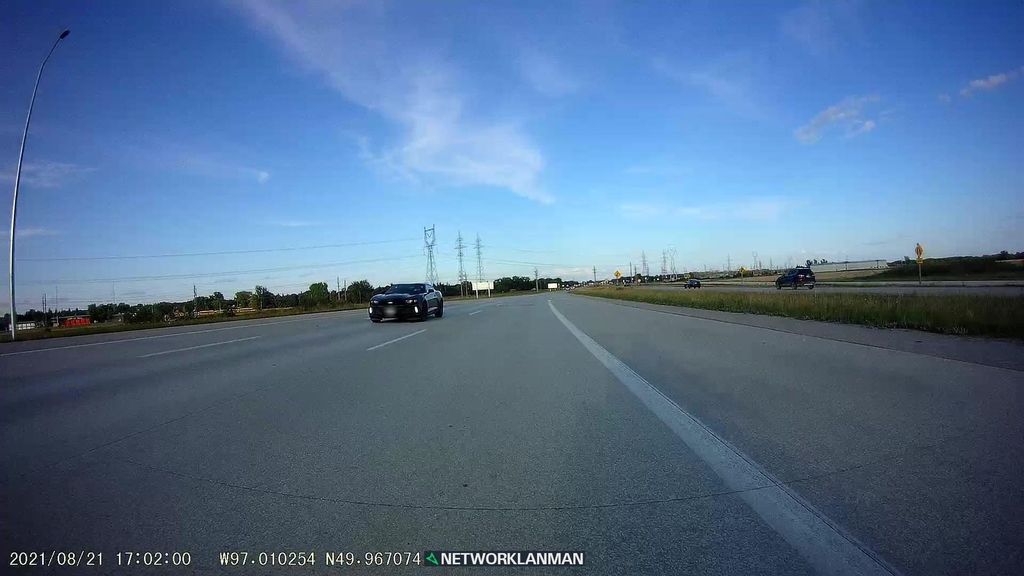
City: winnipeg